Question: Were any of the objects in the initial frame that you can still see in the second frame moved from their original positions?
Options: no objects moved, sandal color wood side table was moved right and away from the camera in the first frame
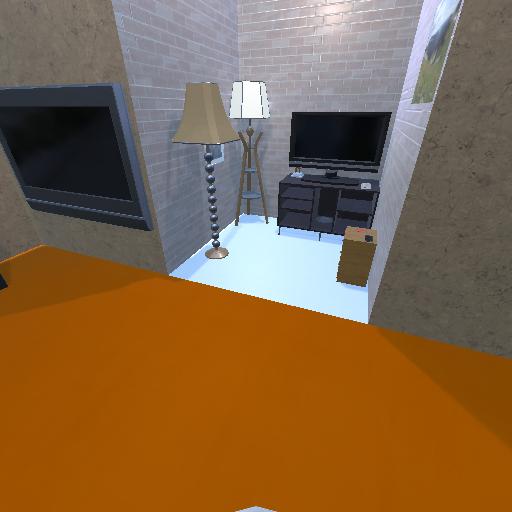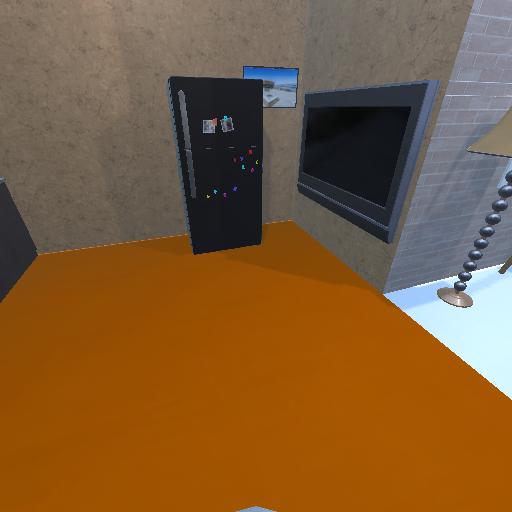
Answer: no objects moved